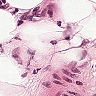
Metastatic tissue present: no